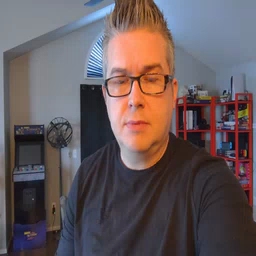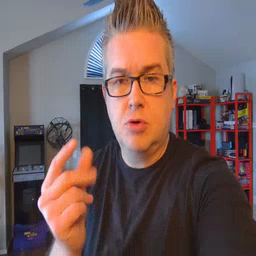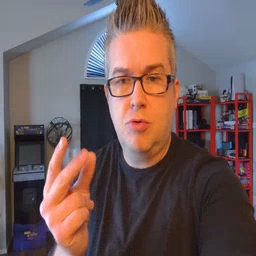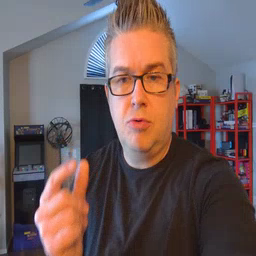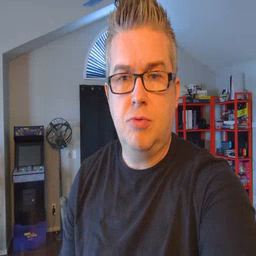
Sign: dog